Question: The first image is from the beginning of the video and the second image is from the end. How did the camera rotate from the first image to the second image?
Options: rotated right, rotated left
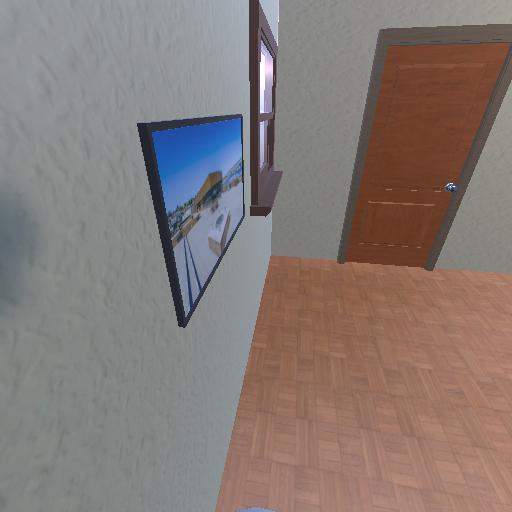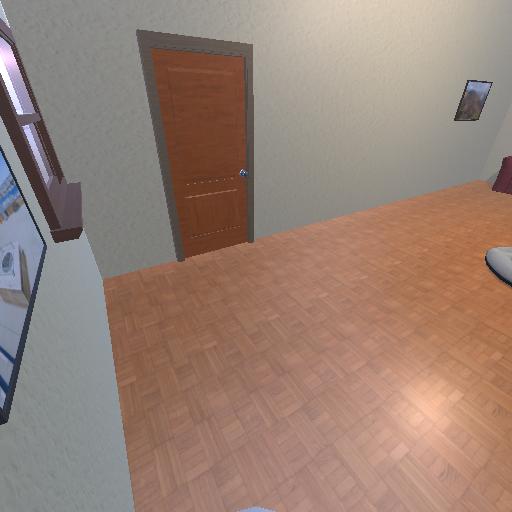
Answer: rotated right